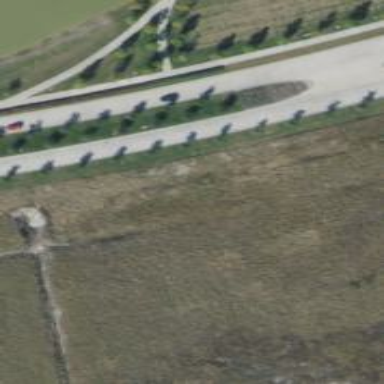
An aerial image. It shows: Row of trees in natural setting.